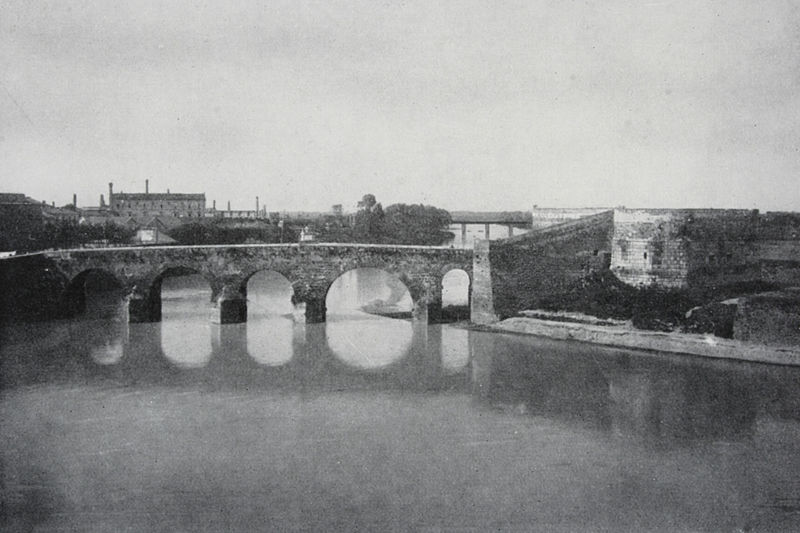
Titel: Die Römerbrücke über den Volturno, Gesamtansicht
Standort: Capua
Institution: Römerbrücke
Schlagwörter: baum, himmel, schatten, wasser, weiß, bäume, fluss, landschaft, stadt, ufer, grau, licht, pfeiler, schwarz, straße, gebäude, haus, weg, architektur, stein, steine, ferne, flusslauf, häuser, spiegelung, weite, brücke, busch, büsche, gebüsch, gewässer, kanal, sträucher, land, schornstein, turm, strand, wellen, ansicht, bogen, fassade, fassaden, italien, abhang, mauer, schornsteine, ziegel, steinmauer, rundbogen, bogenbrücke, böschung, treppe, befestigung, foto, fotografie, photographie, stadtansicht, bögen, ruine, antike, fuss, türme, festung, mauerwerk, schwarzweiss, radierung, photo, gemäuer, karte, veste, mauern, rundbögen, aquädukt, viadukt, postkarte, dresden, strebe, römisch, toscana, brücken, ansichtskarte, festungsmauer, däcger, flüss, quais, gebäudei, brücke fluss wand